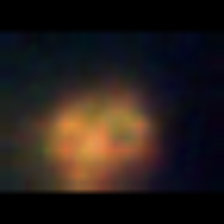
Taxon: NanoPlankton
Group: Other